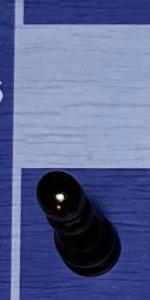
Label: Pawn_Black